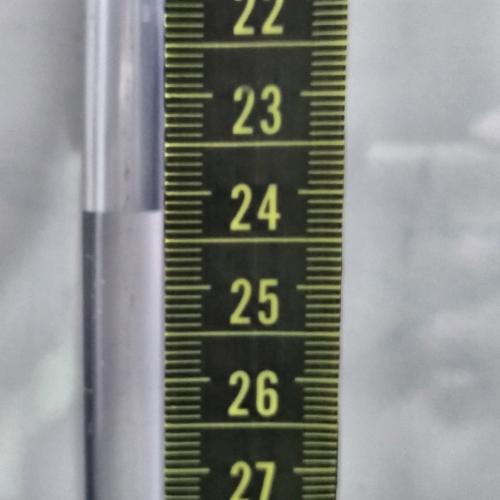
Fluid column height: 24.2 cm